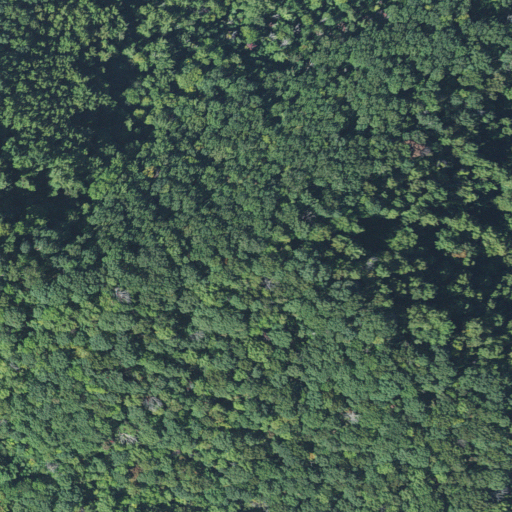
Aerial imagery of mountain in North Carolina named Peggy Peak containing deciduous forest and mixed forest